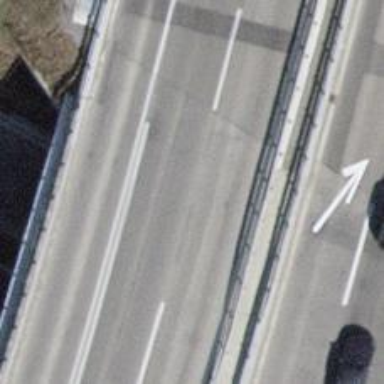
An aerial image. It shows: Asphalt motorway.